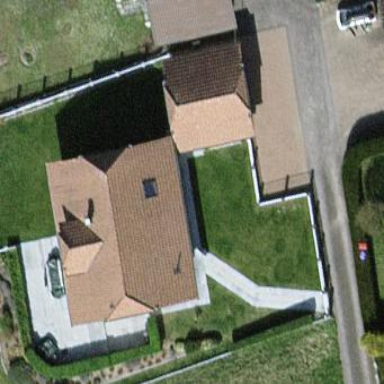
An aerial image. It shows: Detached building with half-hipped roof.